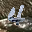
Label: 4